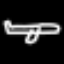
Label: airplane